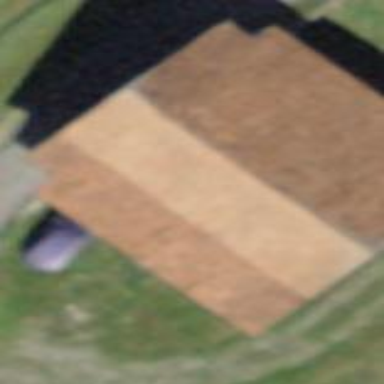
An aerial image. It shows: Rural barn.